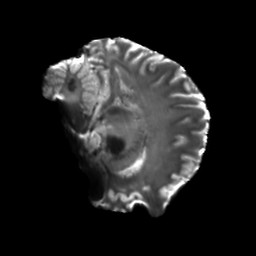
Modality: T2w
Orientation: sagittal
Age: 23
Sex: female
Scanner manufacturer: siemens
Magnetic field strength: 6.98 T
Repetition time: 7.776 s
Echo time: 0.076 s